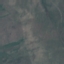
Label: HerbaceousVegetation